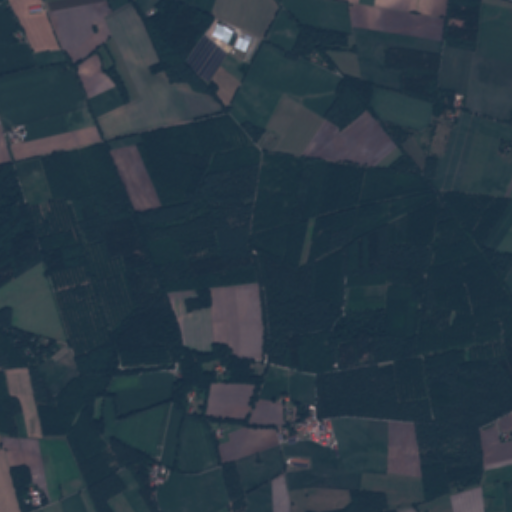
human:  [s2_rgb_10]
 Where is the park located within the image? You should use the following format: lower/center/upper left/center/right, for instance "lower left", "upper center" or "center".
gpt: The park is located in the upper center of the image.
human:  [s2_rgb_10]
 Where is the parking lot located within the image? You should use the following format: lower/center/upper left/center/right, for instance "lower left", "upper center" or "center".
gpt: The parking lot is located in the lower left of the image.
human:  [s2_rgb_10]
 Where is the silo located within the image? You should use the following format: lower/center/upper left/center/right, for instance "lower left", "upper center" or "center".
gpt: The silo is located in the upper left of the image.
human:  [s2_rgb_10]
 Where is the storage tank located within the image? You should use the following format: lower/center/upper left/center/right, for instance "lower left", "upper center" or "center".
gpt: The storage tank is located in the lower left of the image.
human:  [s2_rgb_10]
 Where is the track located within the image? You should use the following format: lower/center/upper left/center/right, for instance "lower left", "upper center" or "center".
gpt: There is no track in the image.